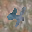
Label: 4